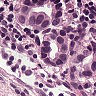
Metastatic tissue present: yes